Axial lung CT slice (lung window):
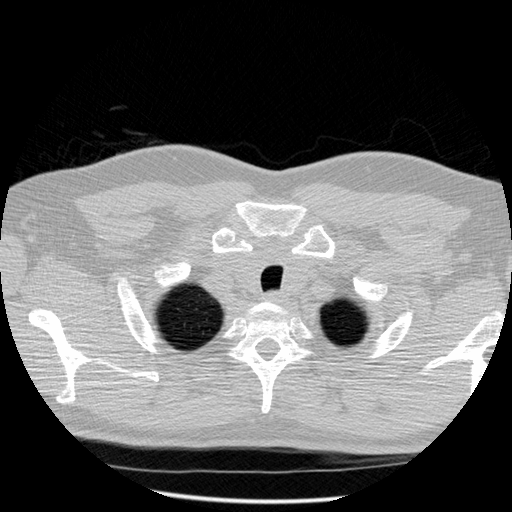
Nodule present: no